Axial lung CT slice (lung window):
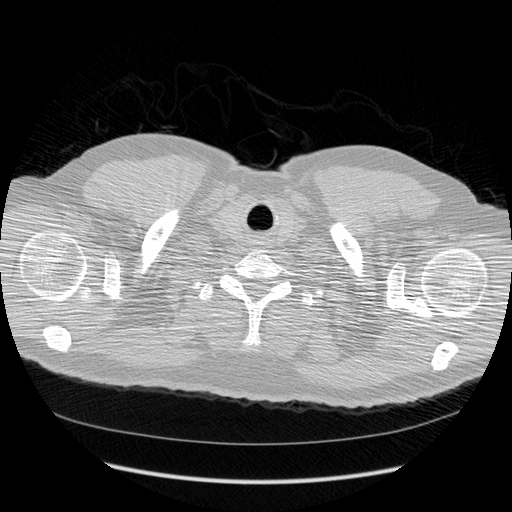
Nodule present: no